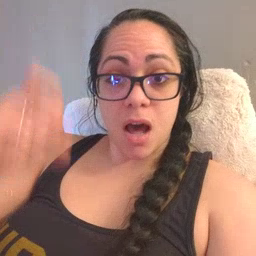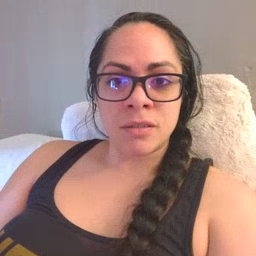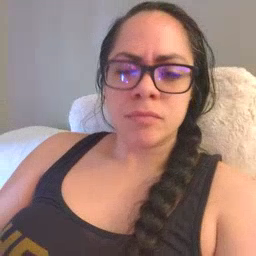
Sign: because